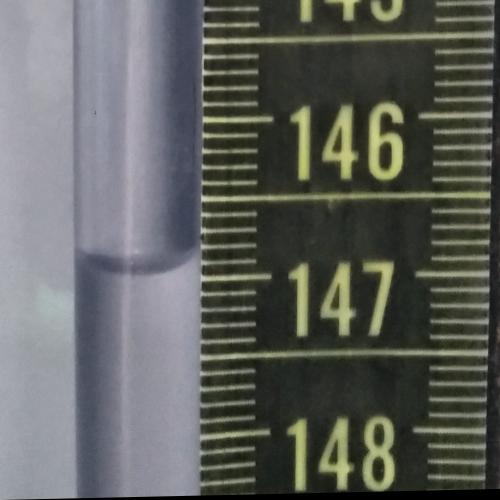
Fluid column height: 146.9 cm